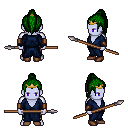
a pixel art fantasy rpg character, male body template, dark elf, purple skin, blue robe, gold greaves, green long topknot hairstyle, gold tiara, leather bracers, brown shoes, spear, four views (front, back, left, right), 2x2 character sprite sheet, small pixel art, hard edges, no anti-aliasing